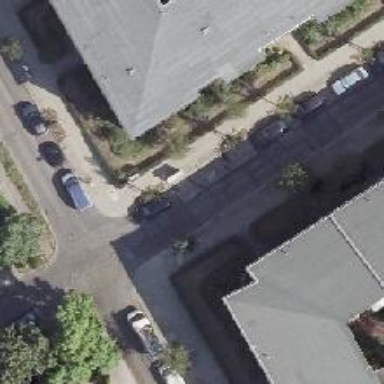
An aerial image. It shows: Residential road with asphalt surface. There are sidewalks on both sides and lane for parking on the right.